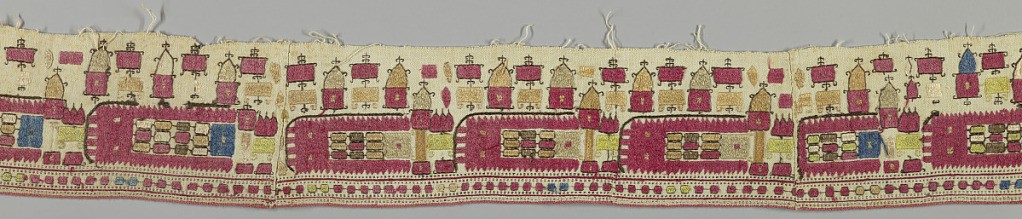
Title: Border
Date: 19th century
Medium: silk and metal embroidery on cotton foundation Technique: embroidered in running, roumanian, stem and chain stitches on plain weave
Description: Embroidered hem cut from a woman's chemise. Design looks like an abstract village. Primarily red with brown, beige, blue, yellow, green and white on natural. Entire piece has a curved shape.